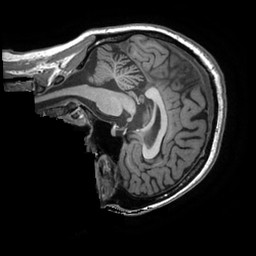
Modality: T1w
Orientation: sagittal
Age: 41
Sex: female
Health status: healthy
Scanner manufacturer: ge